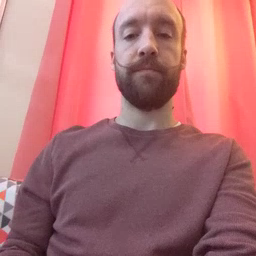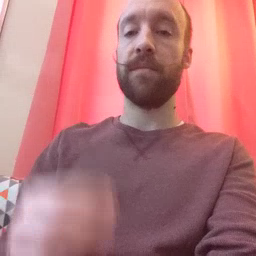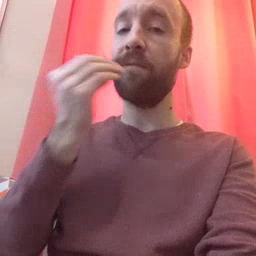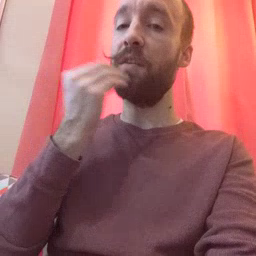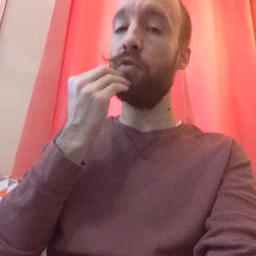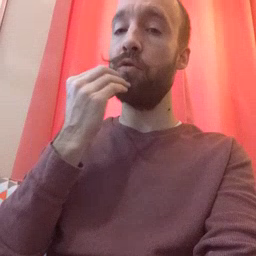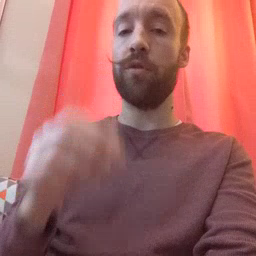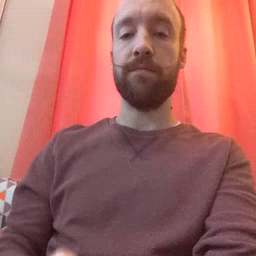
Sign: food